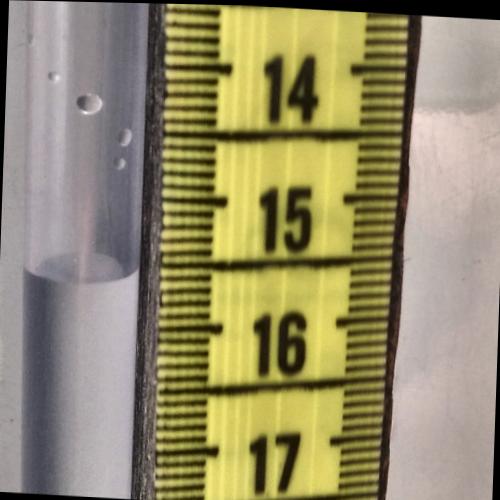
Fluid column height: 15.6 cm